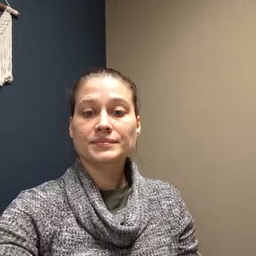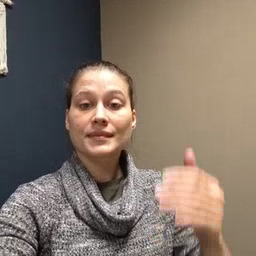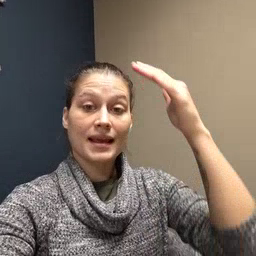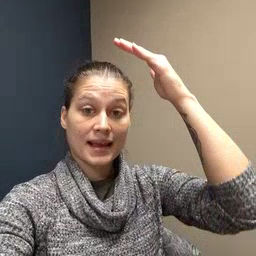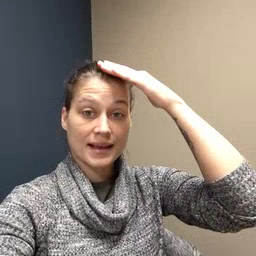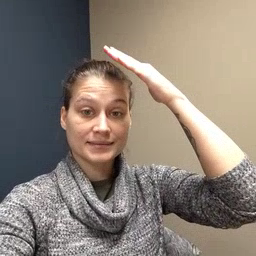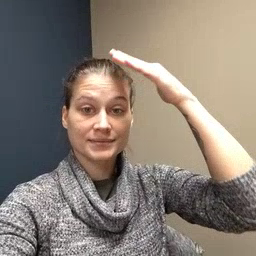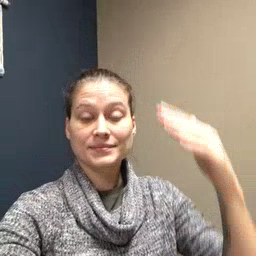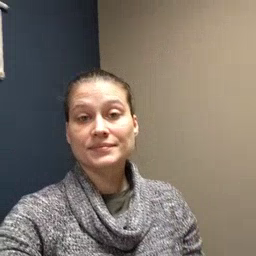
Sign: hat